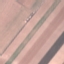
Land use / land cover: AnnualCrop